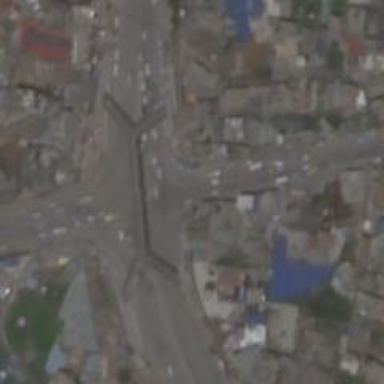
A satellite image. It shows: Crossing road.